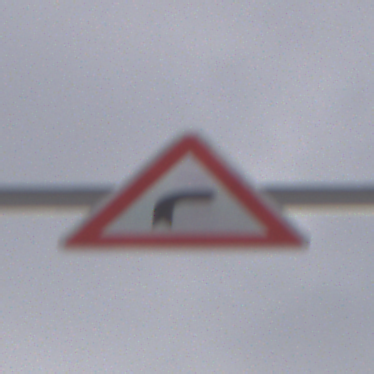
Verkehrszeichen: KurveRechts
Umgebung: Outdoor, Nature
Tageszeit: MorningAfternoon
Wetter: PartlyCloudy
Licht: Natural
Jahreszeit: Winter
Kontrast: HighContrast